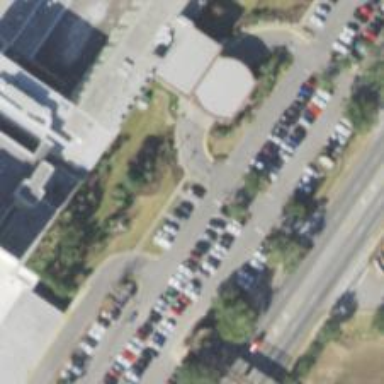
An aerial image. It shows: Parking space is available.